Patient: sex F, age 48
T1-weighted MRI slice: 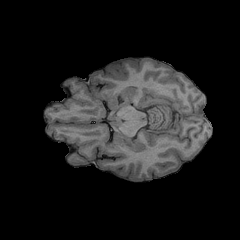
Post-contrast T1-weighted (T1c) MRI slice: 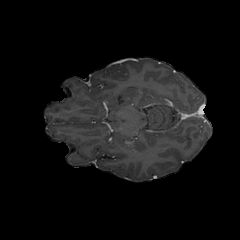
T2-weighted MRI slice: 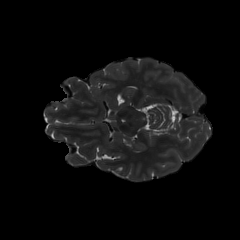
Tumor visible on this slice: yes
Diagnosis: Astrocytoma, IDH-mutant
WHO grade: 3